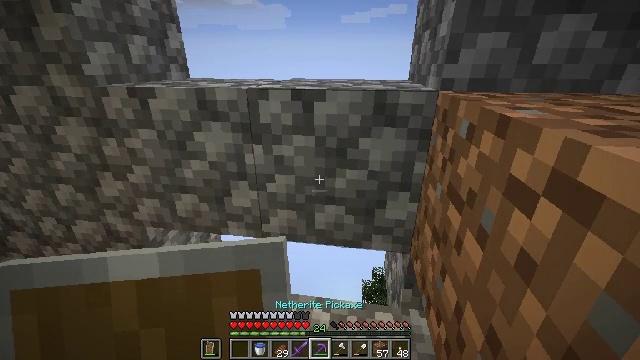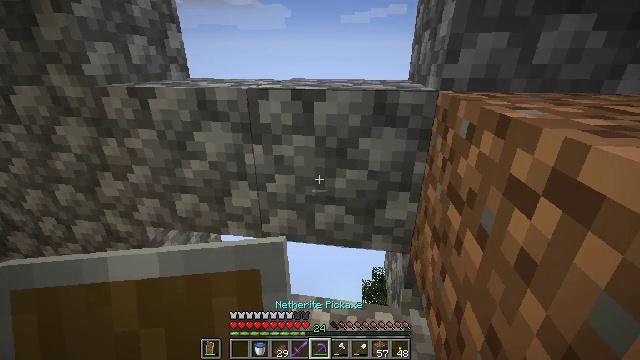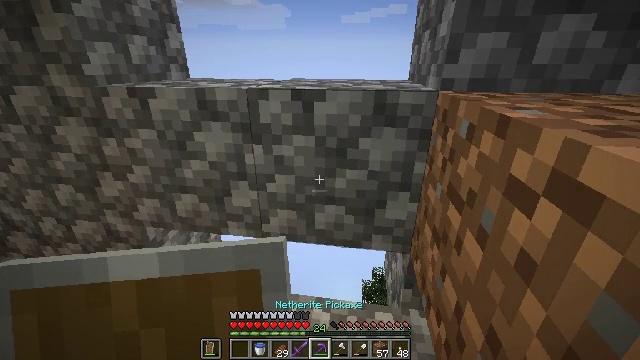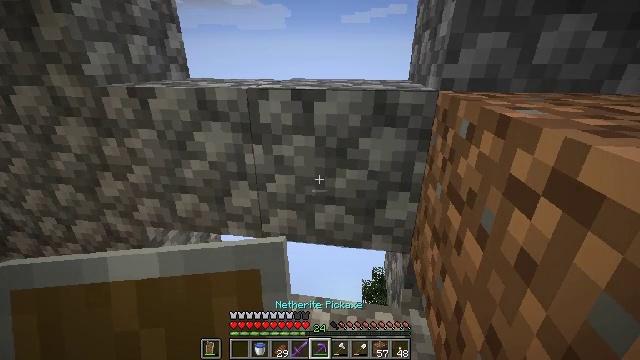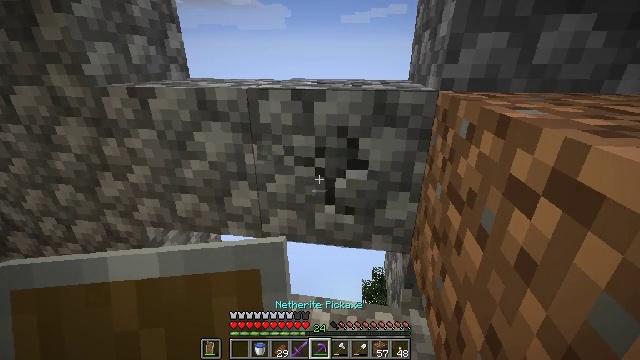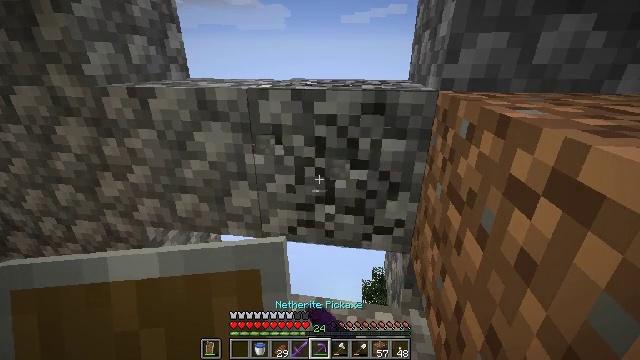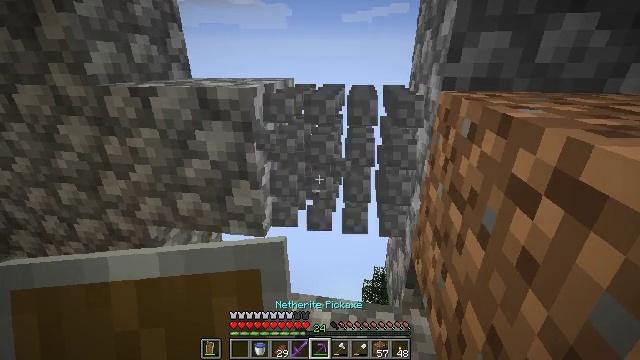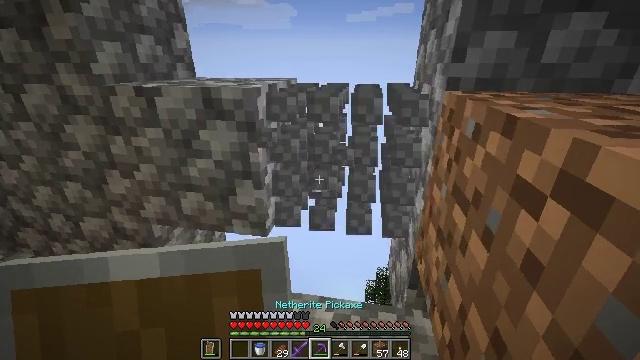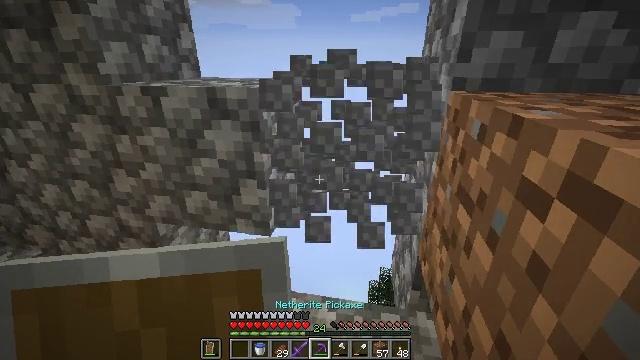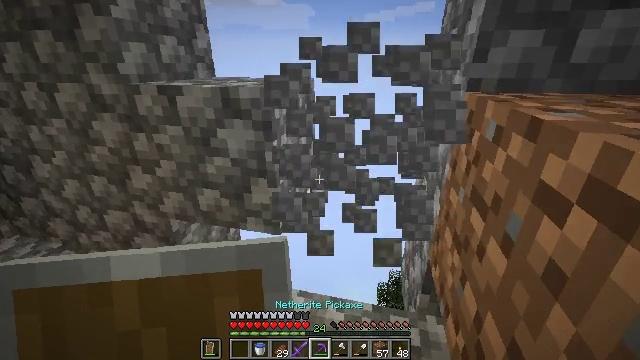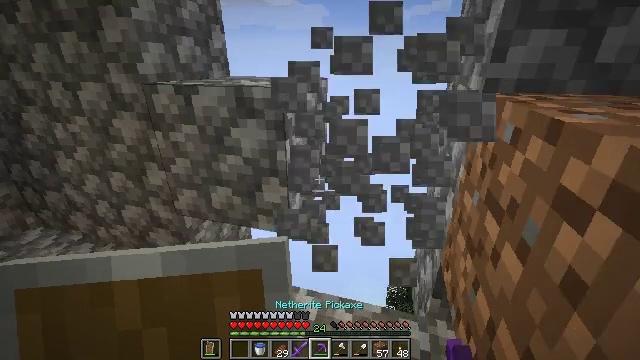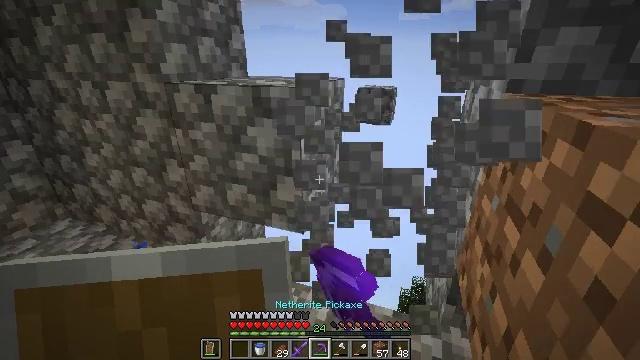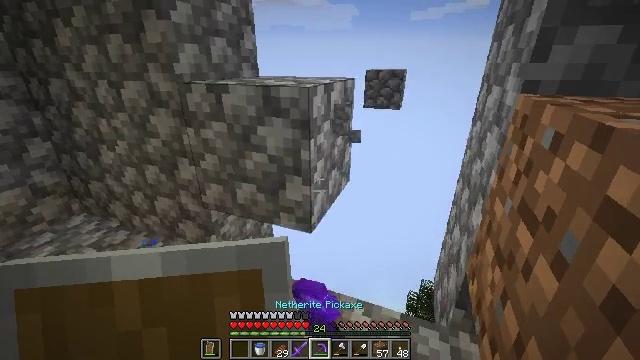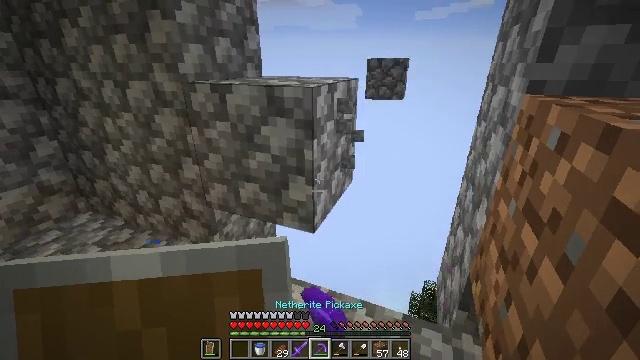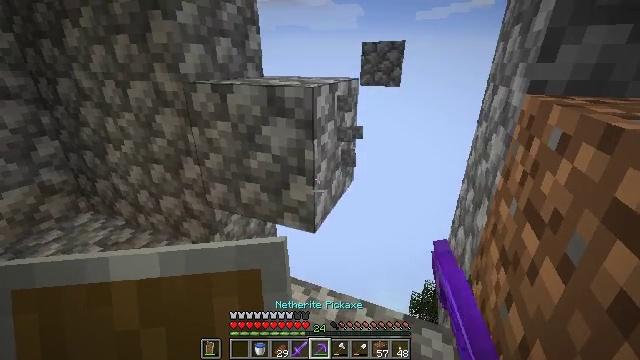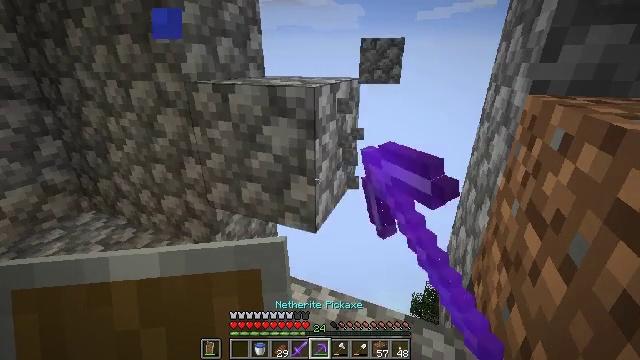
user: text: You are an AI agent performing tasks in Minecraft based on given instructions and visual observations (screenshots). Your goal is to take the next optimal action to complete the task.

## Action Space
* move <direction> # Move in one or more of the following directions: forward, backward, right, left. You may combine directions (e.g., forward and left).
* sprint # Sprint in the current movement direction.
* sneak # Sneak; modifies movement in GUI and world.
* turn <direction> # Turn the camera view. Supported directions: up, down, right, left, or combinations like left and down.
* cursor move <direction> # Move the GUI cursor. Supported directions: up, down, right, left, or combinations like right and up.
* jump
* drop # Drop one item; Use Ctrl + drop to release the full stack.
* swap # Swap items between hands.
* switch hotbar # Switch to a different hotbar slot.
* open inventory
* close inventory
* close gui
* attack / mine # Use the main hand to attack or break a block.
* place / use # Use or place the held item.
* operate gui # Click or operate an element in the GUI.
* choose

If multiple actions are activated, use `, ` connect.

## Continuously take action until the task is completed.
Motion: motion action
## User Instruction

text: Break the cobblestone to create a path.
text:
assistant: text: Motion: no_op
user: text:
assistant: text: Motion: no_op
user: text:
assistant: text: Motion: no_op
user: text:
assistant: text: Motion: attack / mine
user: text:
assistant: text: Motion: attack / mine
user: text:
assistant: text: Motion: attack / mine
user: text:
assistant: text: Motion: attack / mine
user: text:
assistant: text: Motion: attack / mine
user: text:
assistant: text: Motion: turn left, attack / mine
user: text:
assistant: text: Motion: turn left, attack / mine
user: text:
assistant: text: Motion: turn left, attack / mine
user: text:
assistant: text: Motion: turn left, attack / mine
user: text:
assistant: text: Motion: attack / mine
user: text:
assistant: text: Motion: attack / mine
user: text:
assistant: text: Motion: attack / mine
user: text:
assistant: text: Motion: attack / mine
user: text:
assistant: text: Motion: attack / mine
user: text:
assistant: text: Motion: attack / mine
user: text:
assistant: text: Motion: attack / mine
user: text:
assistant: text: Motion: attack / mine
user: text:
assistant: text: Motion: no_op
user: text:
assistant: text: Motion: no_op
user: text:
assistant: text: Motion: no_op
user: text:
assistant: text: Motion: no_op